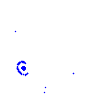
Particle: proton